Field crop: tomato
Growth stage: 1
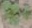
Species: solanum